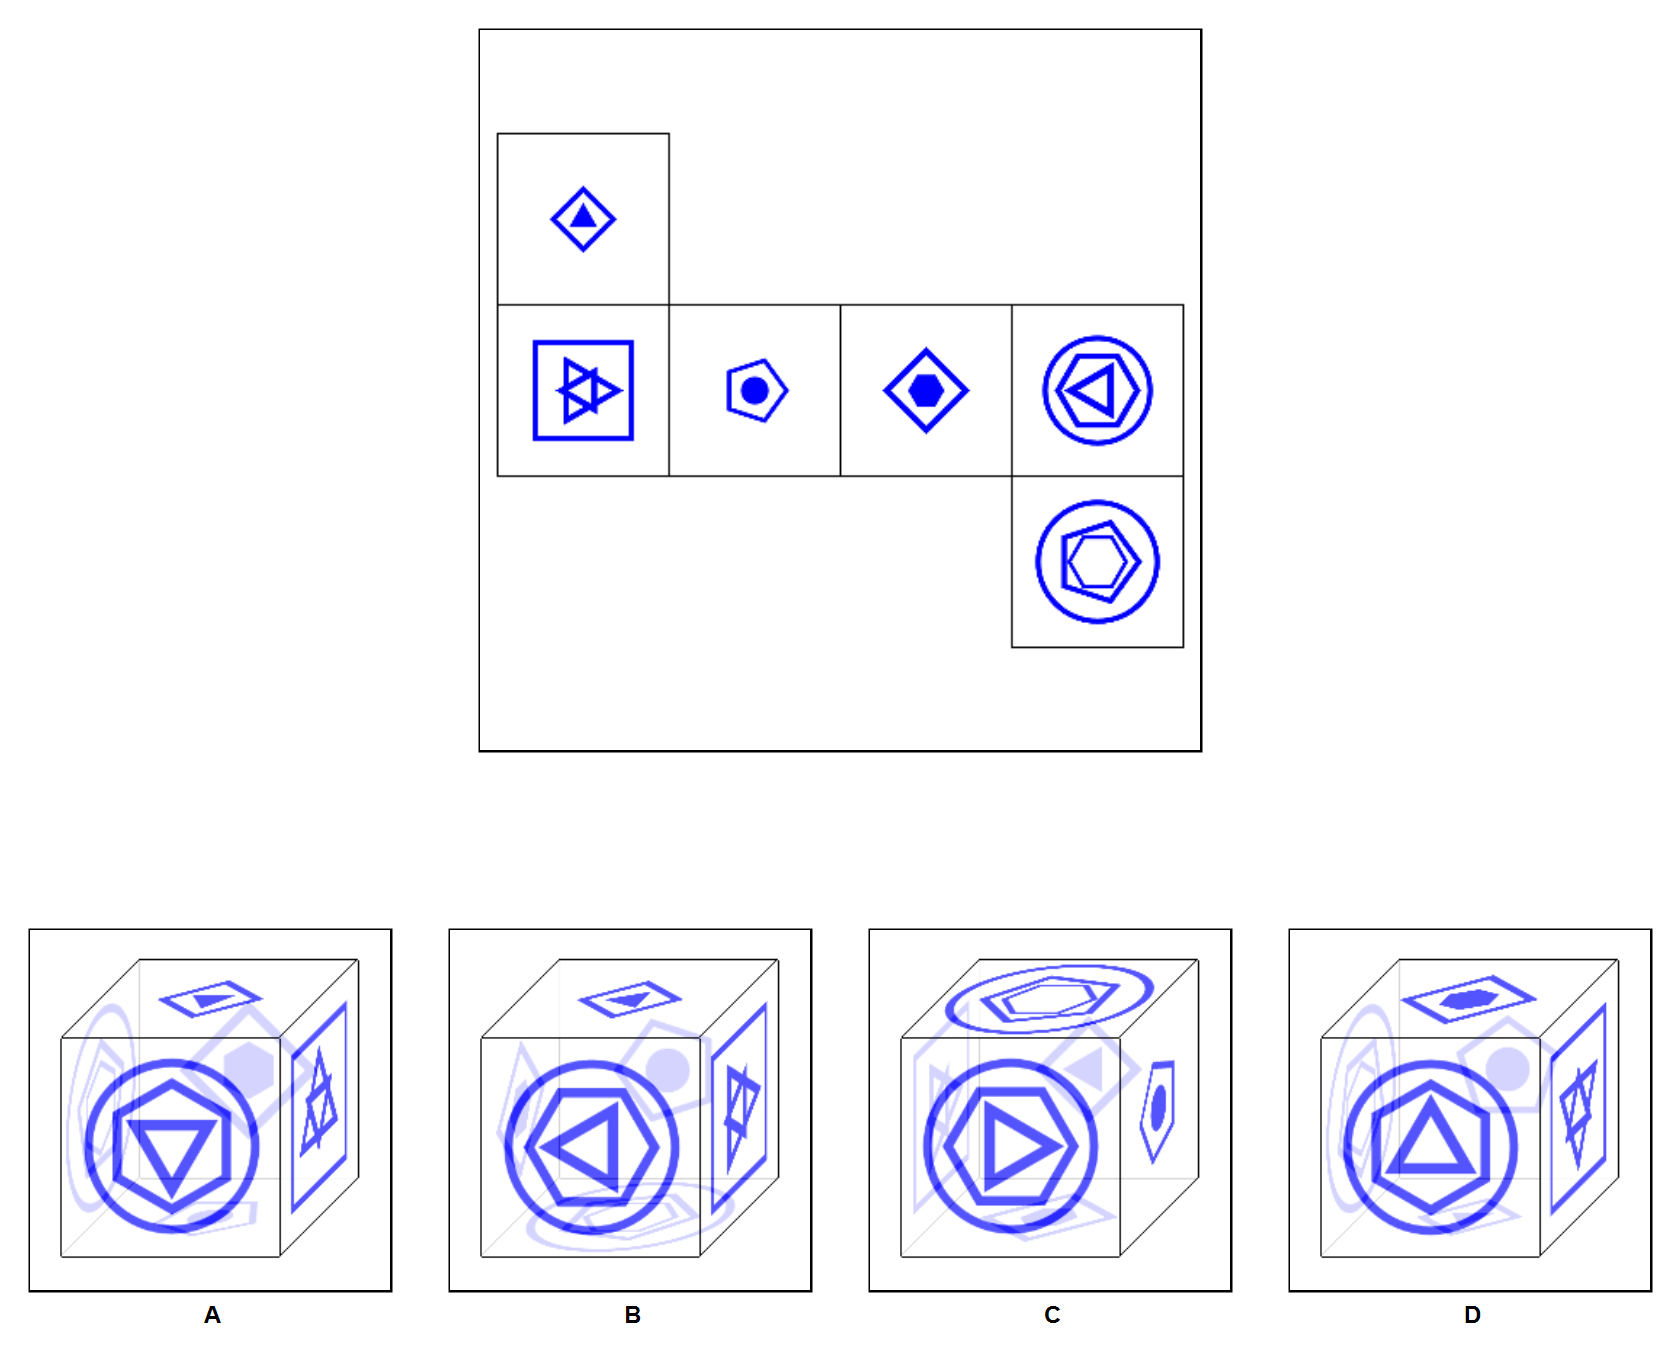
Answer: B